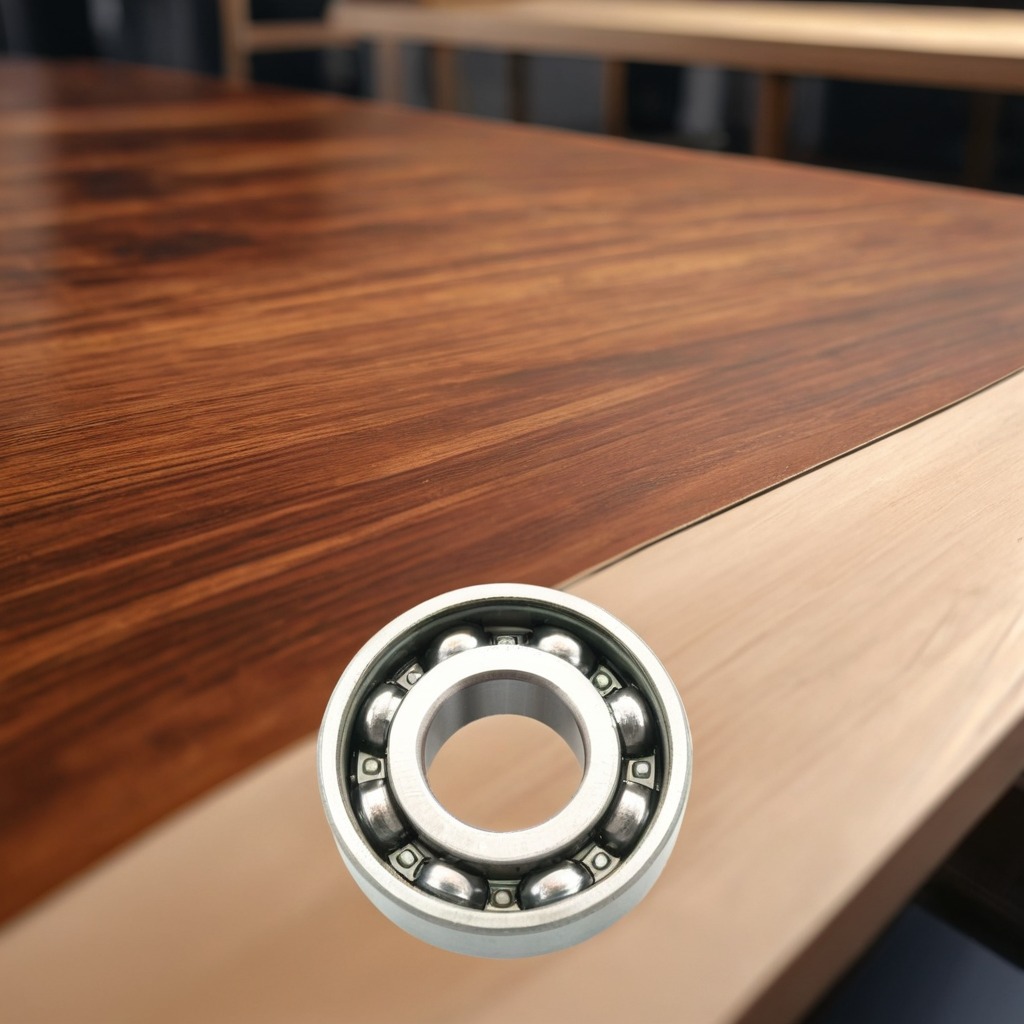
A metal ball bearing is lying on the wooden table in a carpentry studio.